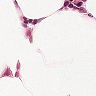
Metastatic tissue present: no